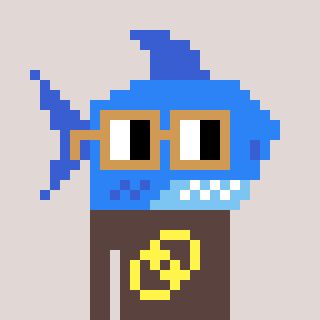
a pixel art character with square brown glasses, a shark-shaped head and a darkbrown-colored body on a warm background